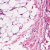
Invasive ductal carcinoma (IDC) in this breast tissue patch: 0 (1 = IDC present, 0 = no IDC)